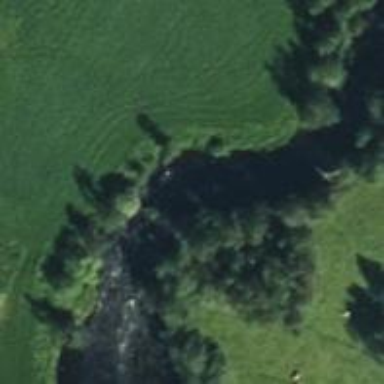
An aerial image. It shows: River with whitewater rapids.